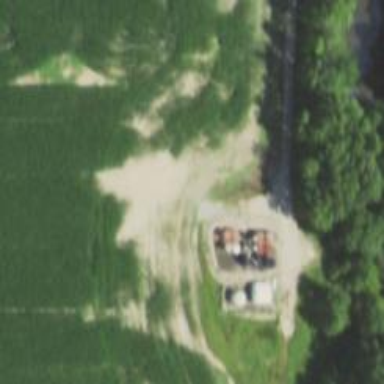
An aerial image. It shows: Storage tank that is man-made.